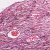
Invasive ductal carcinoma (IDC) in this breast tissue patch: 1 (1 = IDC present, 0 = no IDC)